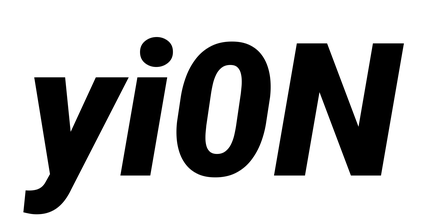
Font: Roboto-Italic_Black_Italic